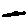
Label: flower